Group 1:
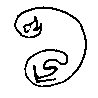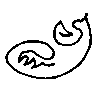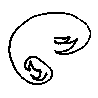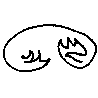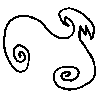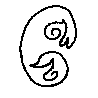
Group 2:
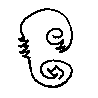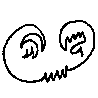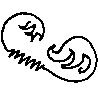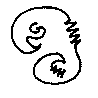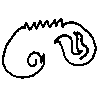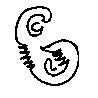
Rule separating the two groups: Curve is smooth close to the middle vs. curve zigzags close to the middle.
Concepts: curve_texture, imagined_entity, imagined_point, texture
Author: Harry E. Foundalis